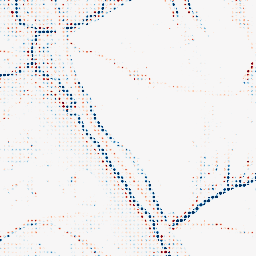
Category: morphological
Decomposition family: morphological_ellipse
Decomposition parameters: operation: average
width: 5
height: 5
Upsampling method: sinc_blackman
Upsampling parameters: scale: 8
kernel_size: 4
Upsampling scale: 8